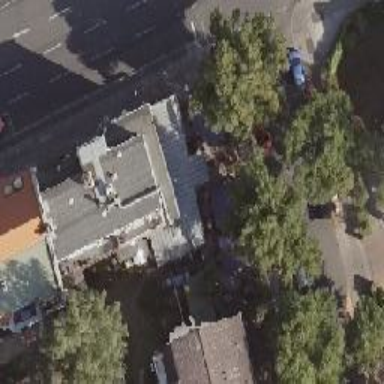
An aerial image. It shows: Restaurant.